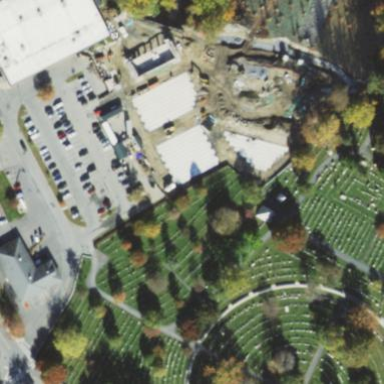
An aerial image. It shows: Sector in the cemetery.